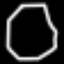
Label: octagon